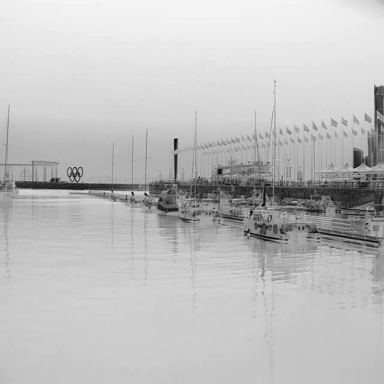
There are six sailboats in the infrared image.